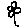
Label: flower